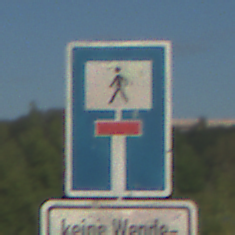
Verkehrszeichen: SackgasseFussgaengerDurchlaessig
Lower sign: HinweisGeaenderteVorfahrtVerkehrsfuehrungVerkehrsregelung3
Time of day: MorningAfternoon
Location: Outdoor (Nature)
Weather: Clear
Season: NotSpecified
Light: Natural